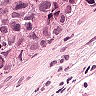
Metastatic tissue present: yes